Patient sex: M
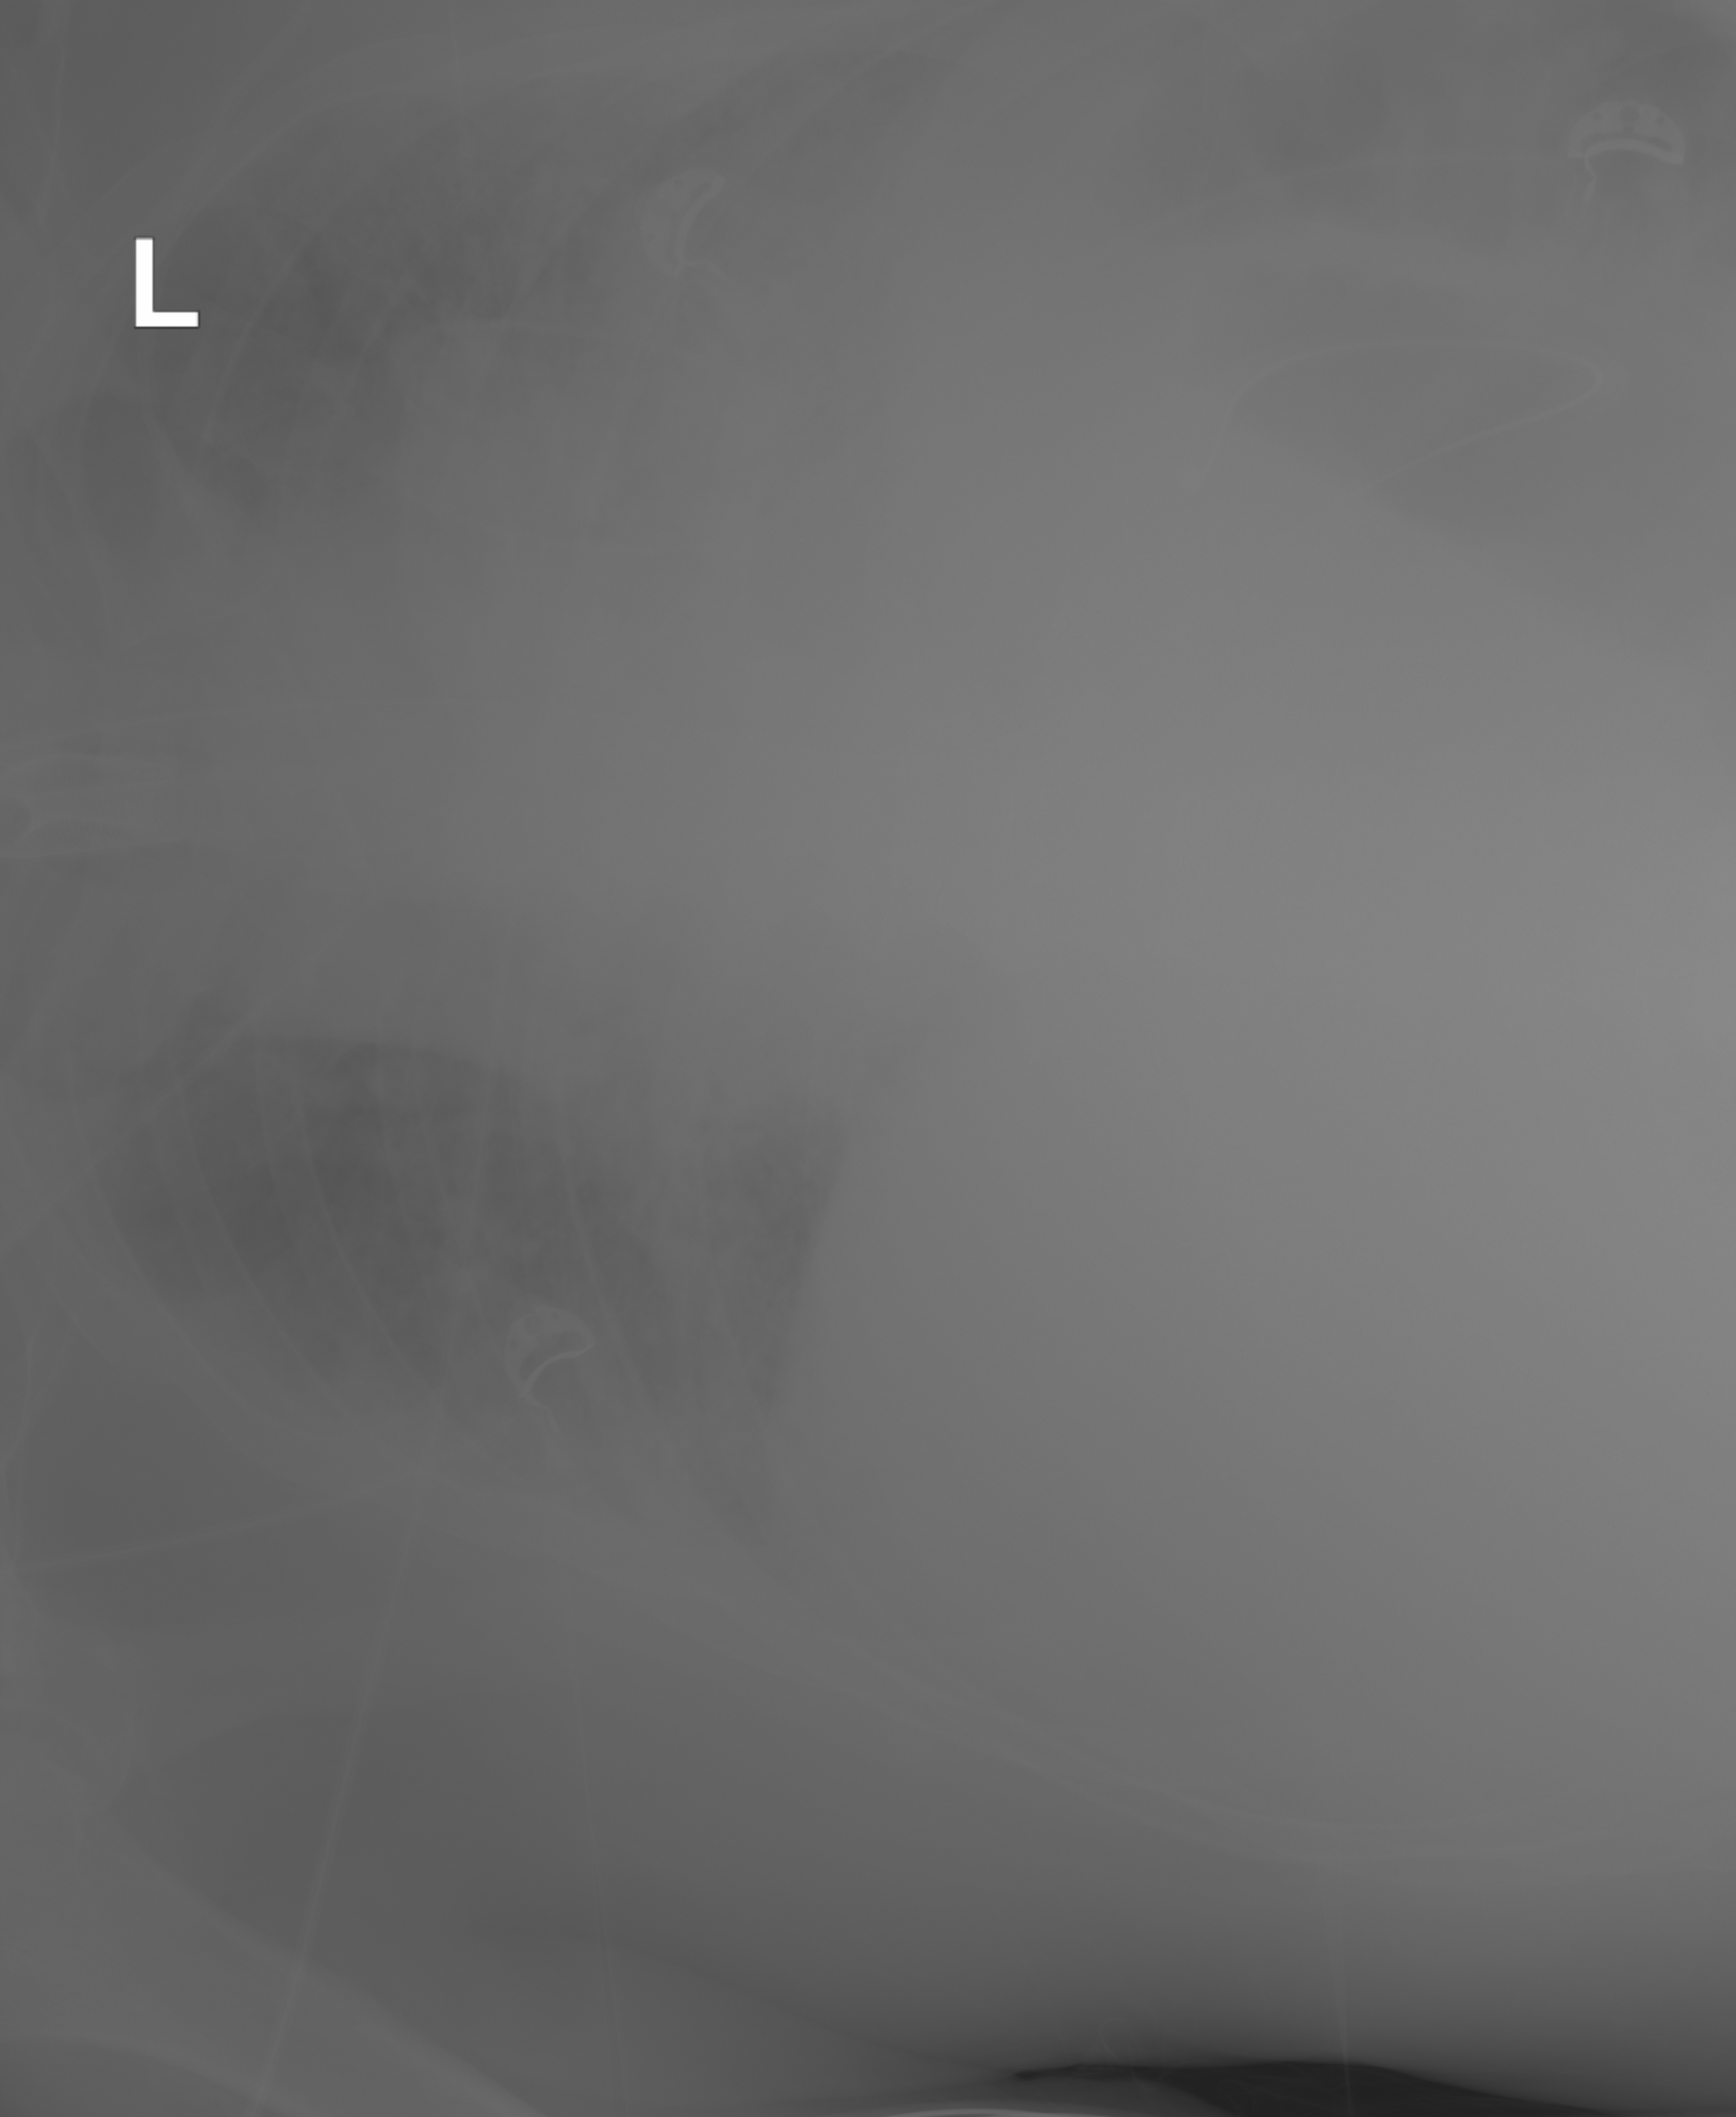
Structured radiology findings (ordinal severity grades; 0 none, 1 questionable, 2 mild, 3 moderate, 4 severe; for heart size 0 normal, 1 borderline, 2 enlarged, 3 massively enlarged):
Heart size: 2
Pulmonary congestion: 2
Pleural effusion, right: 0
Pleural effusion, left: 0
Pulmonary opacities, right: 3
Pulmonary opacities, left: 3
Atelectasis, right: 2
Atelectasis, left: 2